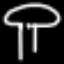
Label: mushroom